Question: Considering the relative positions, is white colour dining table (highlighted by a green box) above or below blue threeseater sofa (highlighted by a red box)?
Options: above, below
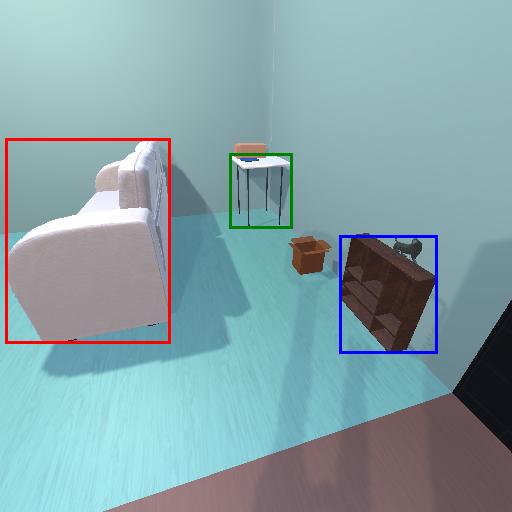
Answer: above